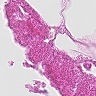
Metastatic tissue present: no